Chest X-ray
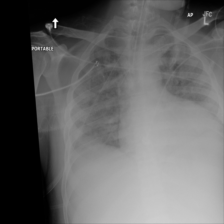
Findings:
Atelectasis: negative
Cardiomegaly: negative
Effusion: negative
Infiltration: positive
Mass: negative
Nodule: negative
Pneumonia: negative
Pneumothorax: negative
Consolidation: negative
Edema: negative
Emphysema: negative
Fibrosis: negative
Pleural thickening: negative
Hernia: negative